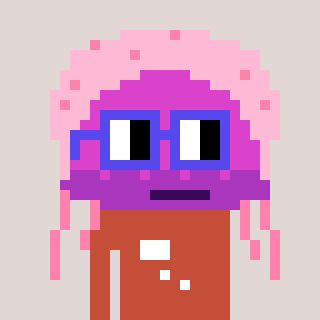
a pixel art character with square blue glasses, a jellyfish-shaped head and a rust-colored body on a warm background